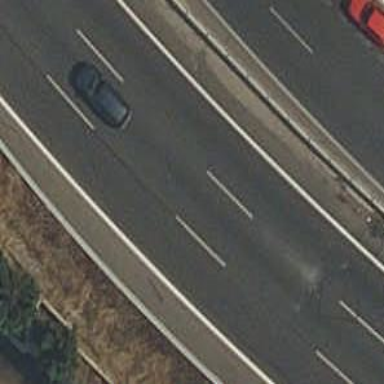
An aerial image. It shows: Tunnel on asphalt motorway.